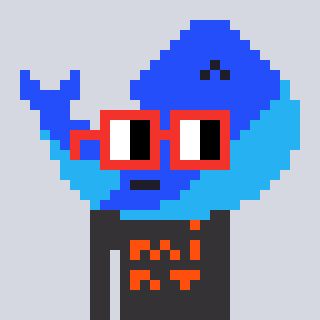
a pixel art character with square red glasses, a whale-shaped head and a grayscale-colored body on a cool background